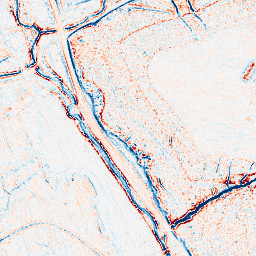
Category: edge_preserving
Decomposition family: anisotropic_diffusion
Decomposition parameters: iterations: 10
kappa: 50
gamma: 0.1
Upsampling method: bspline
Upsampling parameters: scale: 4
Upsampling scale: 4